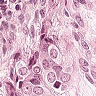
Metastatic tissue present: yes